Question: I want the button to appear as though it has space in between the bottom of it's face and the canvas. Then, when clicked, it will appear as though there is no space between the button and the canvas. I know I can style the button with xml to give it those 2 looks but I don't know how to do the elevated look.
My question is how would one go about doing this?

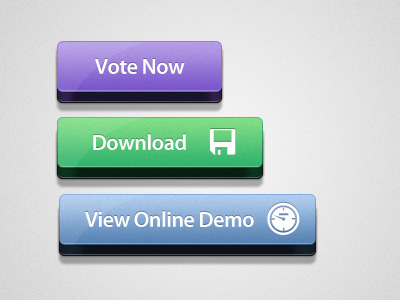
Answer: Easiest approach to this is creating 2 background images, each fitting the state you want, then you can either set the backgrounds according the button's state, or change the backgrounds by setting an onTouchListener to the button.